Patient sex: M
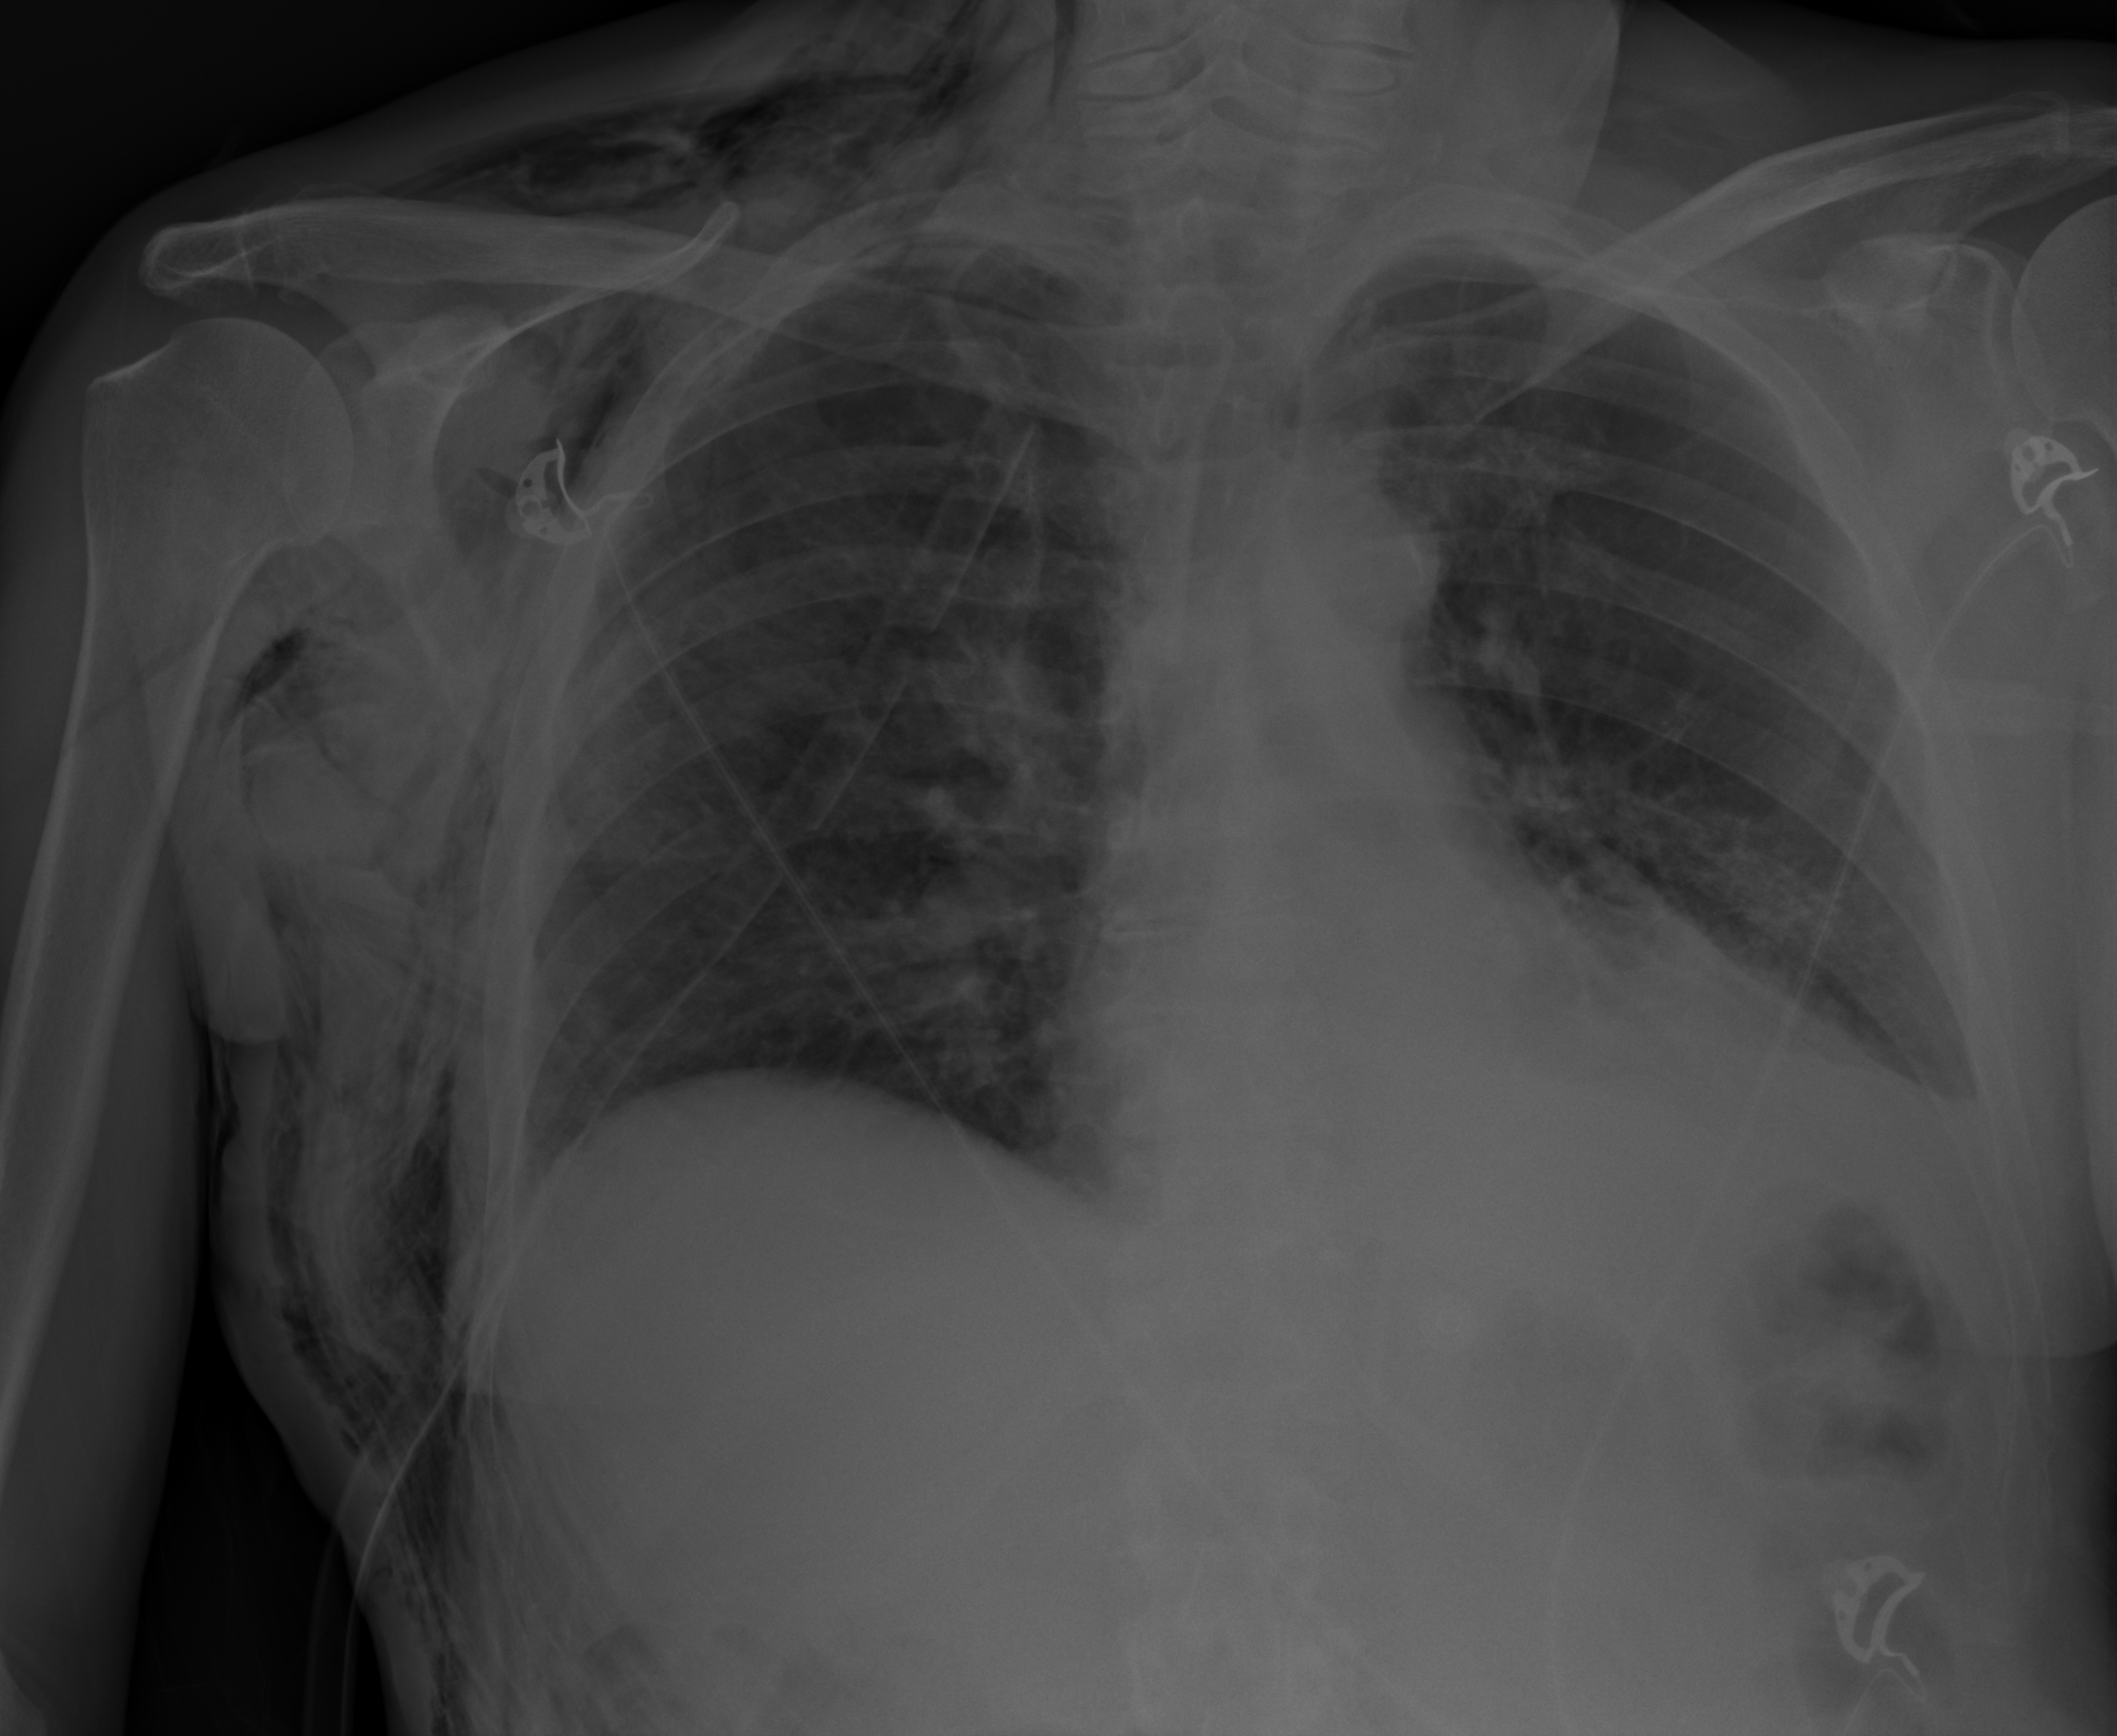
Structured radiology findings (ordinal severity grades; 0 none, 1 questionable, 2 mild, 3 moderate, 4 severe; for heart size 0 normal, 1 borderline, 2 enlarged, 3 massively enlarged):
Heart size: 0
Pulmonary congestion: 0
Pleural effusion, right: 0
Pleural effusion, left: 2
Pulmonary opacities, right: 0
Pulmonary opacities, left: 0
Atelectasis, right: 2
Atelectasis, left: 2